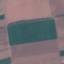
Label: AnnualCrop